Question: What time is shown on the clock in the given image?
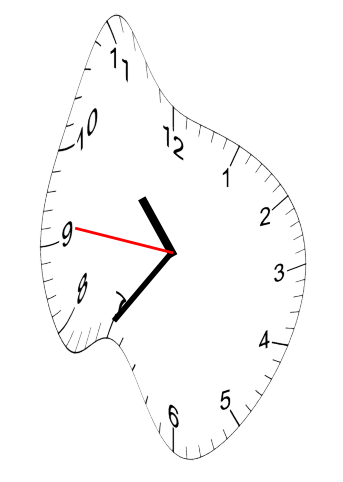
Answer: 10:35:46